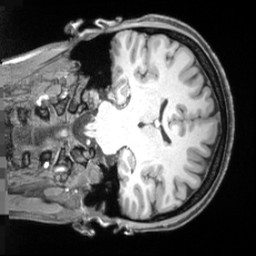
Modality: T1w
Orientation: coronal
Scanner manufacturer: siemens
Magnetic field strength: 3 T
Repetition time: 2.55 s